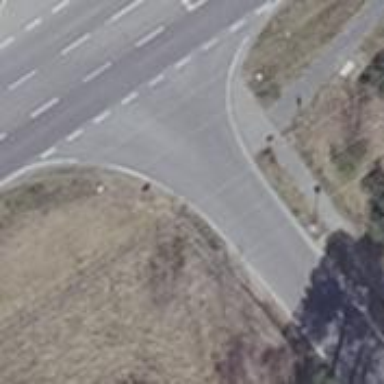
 featuring cycle track on the right side."